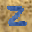
Label: 2